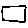
Label: square